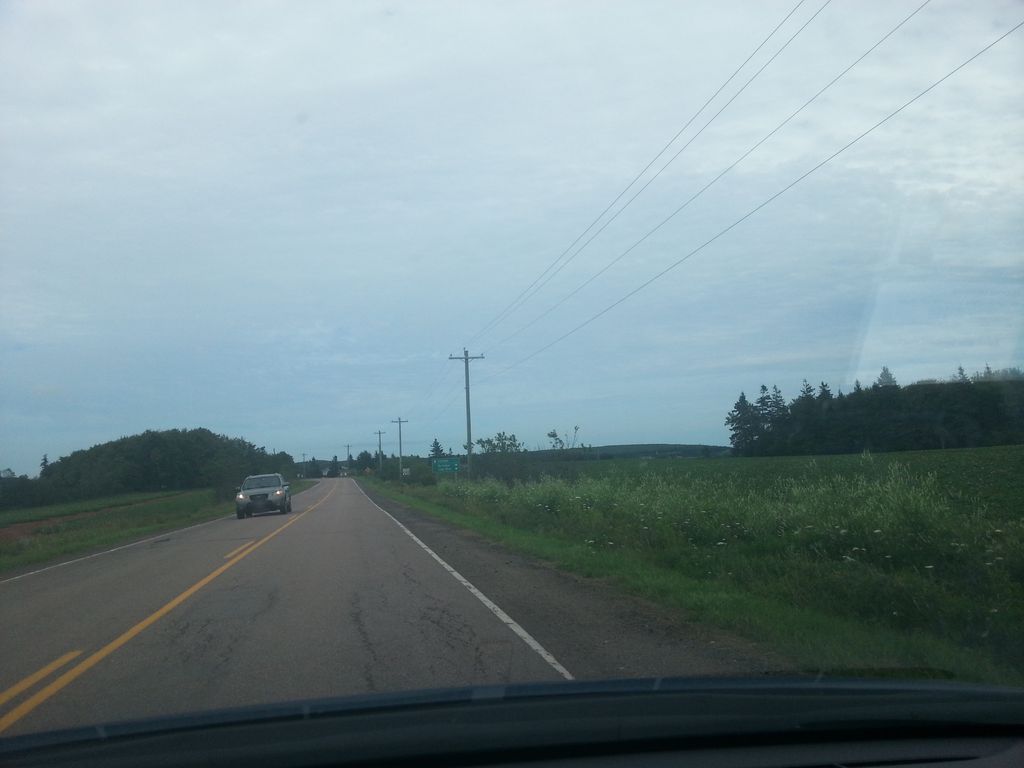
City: charlottetown